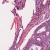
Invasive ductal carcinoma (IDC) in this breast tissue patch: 0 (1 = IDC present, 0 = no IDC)